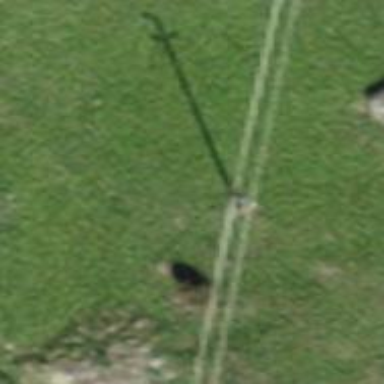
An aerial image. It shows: Three power lines with cables.